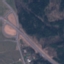
Land use / land cover class: Highway